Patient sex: F
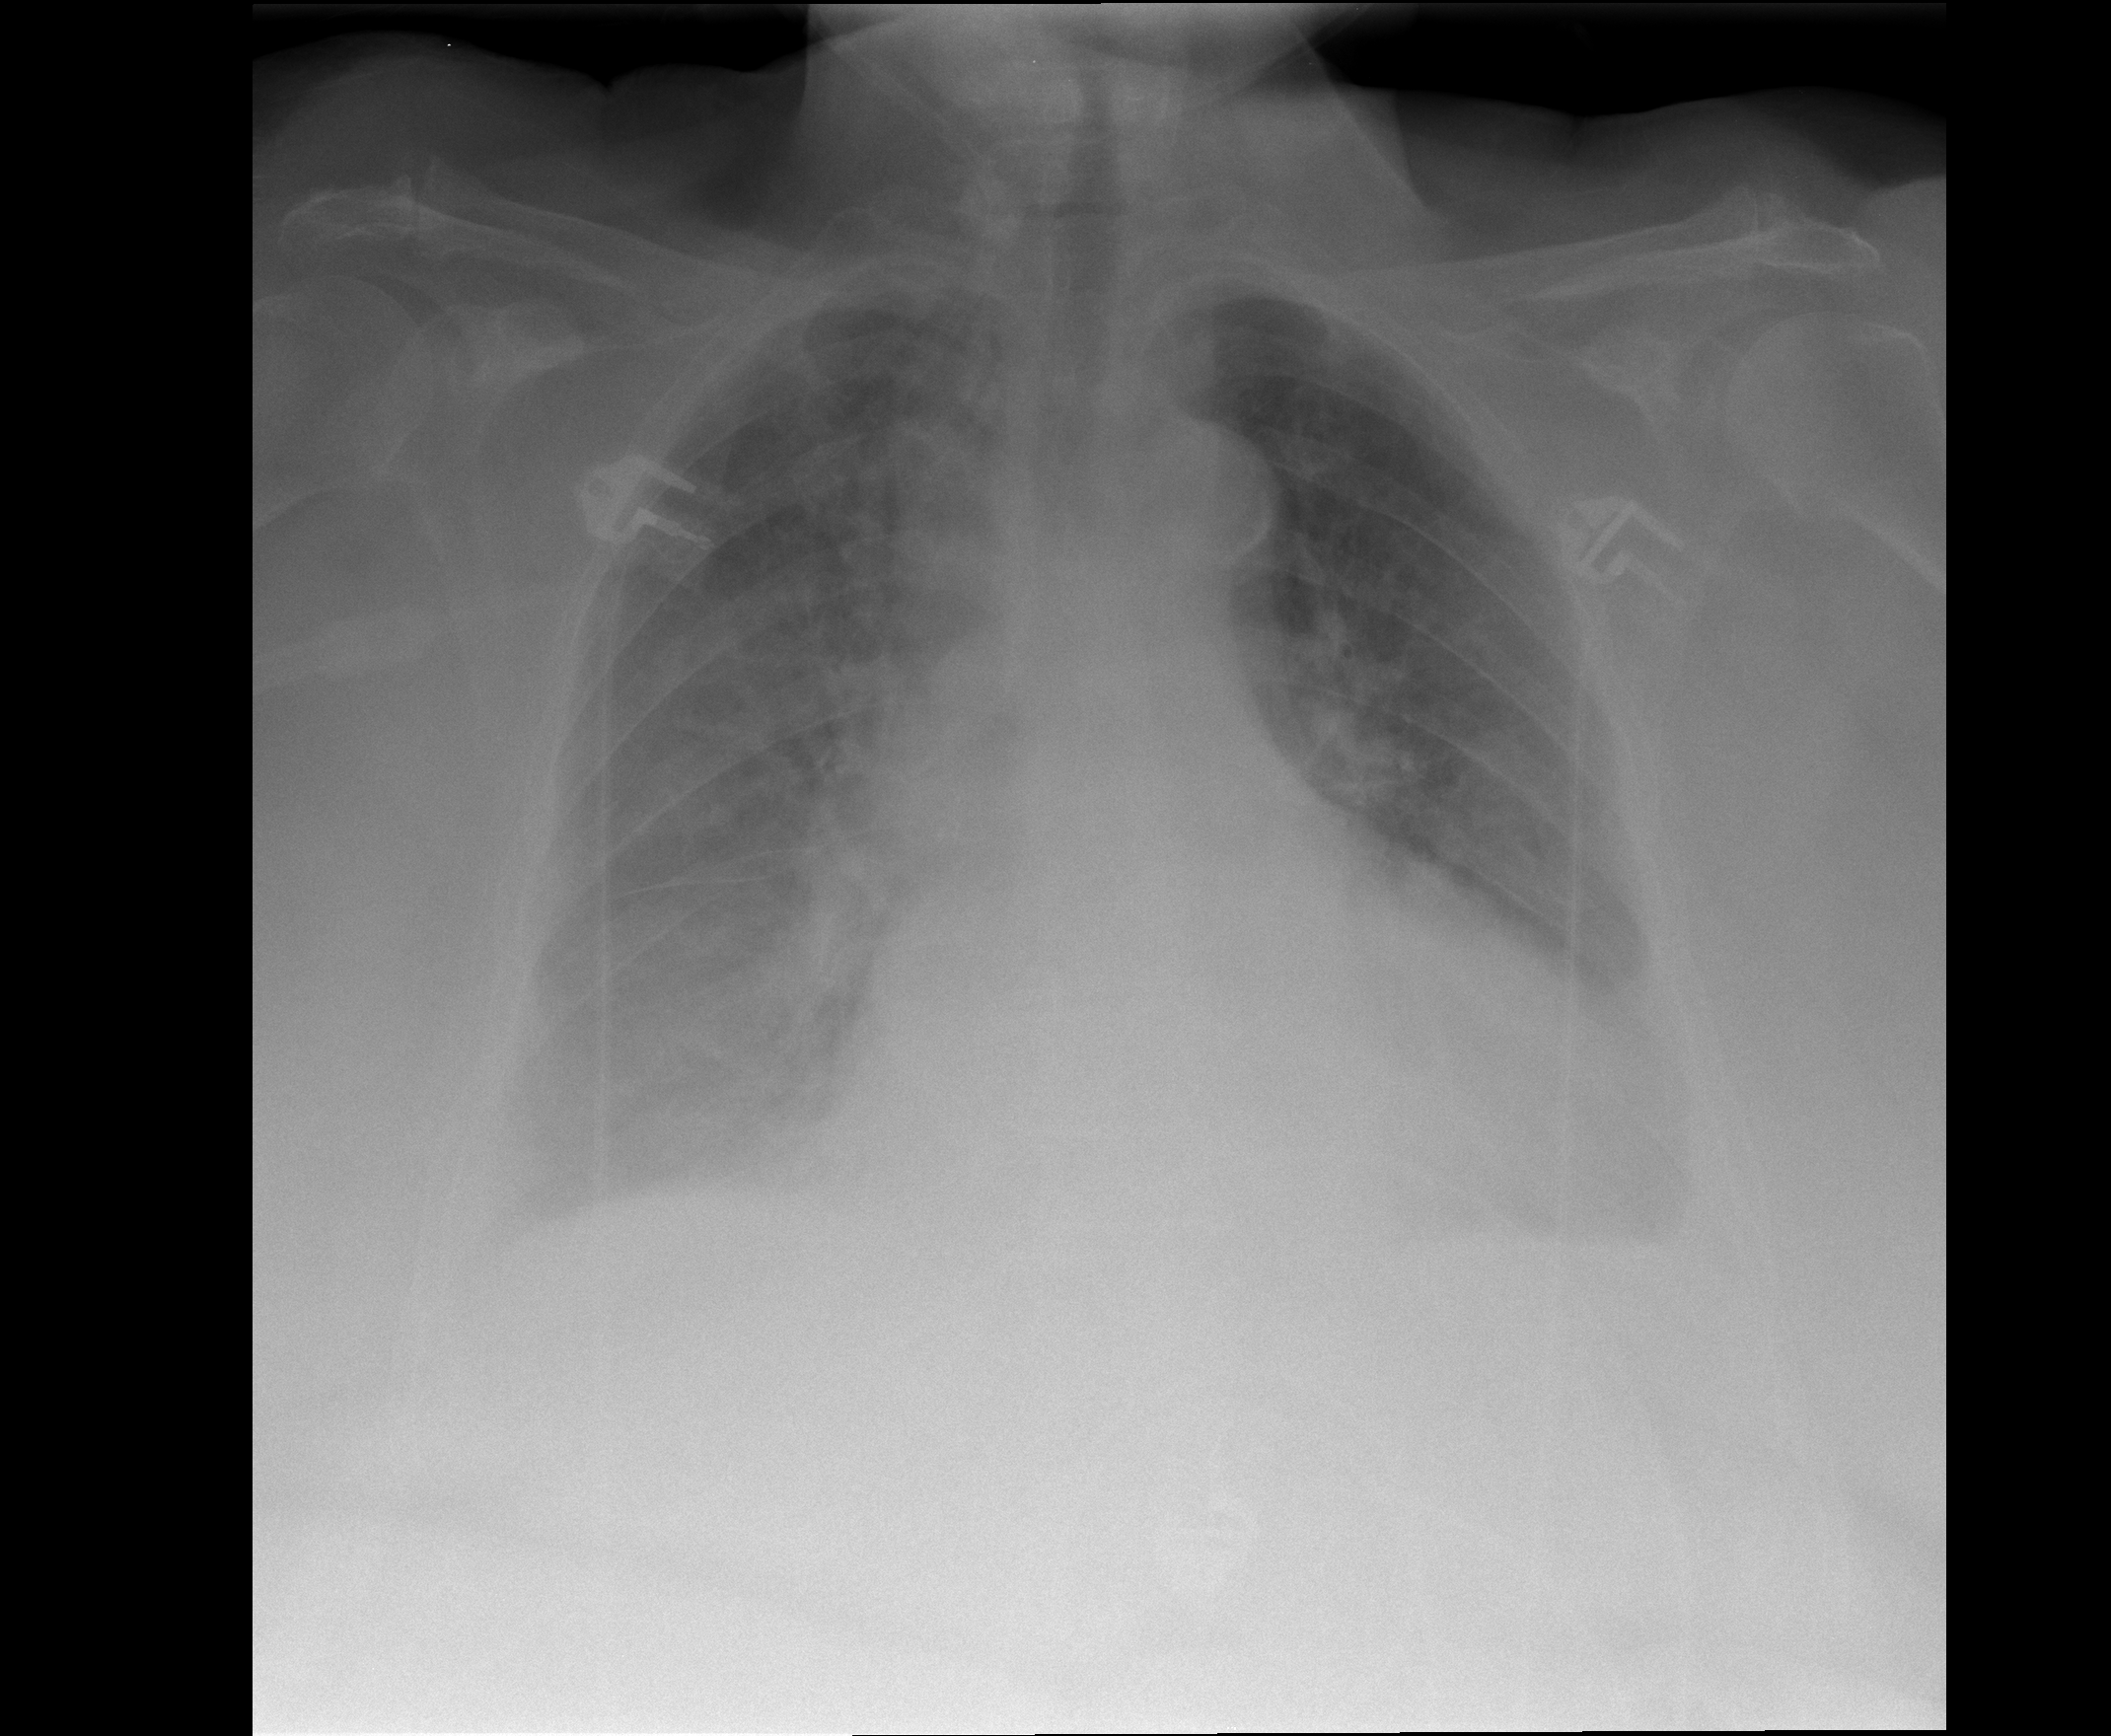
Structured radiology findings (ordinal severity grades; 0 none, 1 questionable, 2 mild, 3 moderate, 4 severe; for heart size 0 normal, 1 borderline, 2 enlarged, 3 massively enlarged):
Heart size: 2
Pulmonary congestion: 3
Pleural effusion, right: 3
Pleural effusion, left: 2
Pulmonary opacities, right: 2
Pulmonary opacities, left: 2
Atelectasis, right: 3
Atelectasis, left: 2